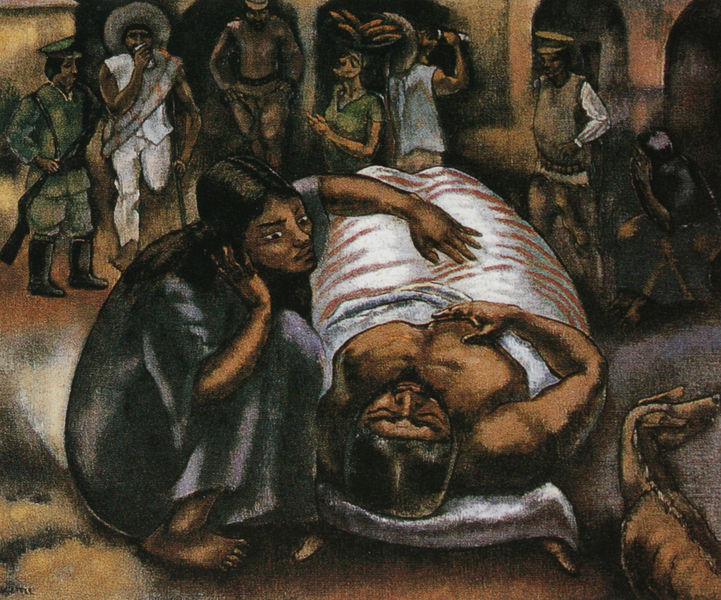
Titel: Shot by Bandits
Künstler: George Biddle
Standort: New York (New York)
Institution: D. Wigmore Fine Art, Inc.
Schlagwörter: blau, fuß, schatten, weiß, grün, ocker, braun, frau, hüte, licht, schwarz, straße, hund, tuch, beige, arm, arme, augen, falten, leiche, toter, trauer, erde, schulter, hocke, beobachten, laufen, trage, krieg, soldaten, laken, barfuß, militär, uniform, stiefel, arkaden, bahre, leichentuch, eingehüllt, miliz